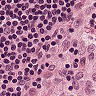
Metastatic tissue present: no